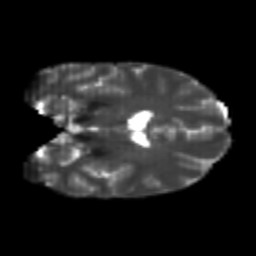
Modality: T2w
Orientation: coronal
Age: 26
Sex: female
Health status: healthy
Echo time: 0.074 s